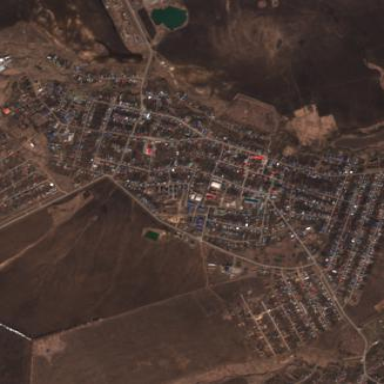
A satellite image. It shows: Residential area in town.